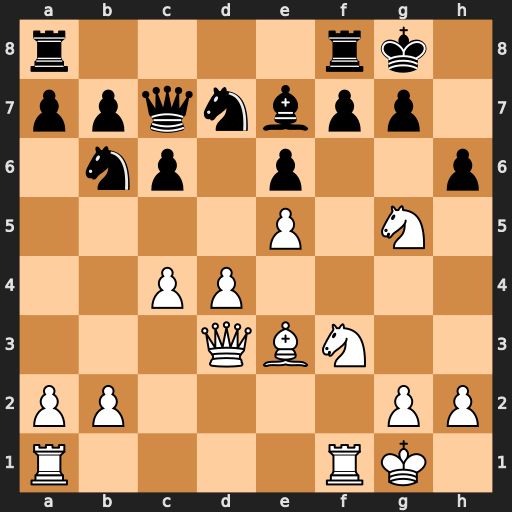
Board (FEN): r4rk1/ppqnbpp1/1np1p2p/4P1N1/2PP4/3QBN2/PP4PP/R4RK1
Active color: w
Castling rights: -
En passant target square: -
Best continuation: Qh7#